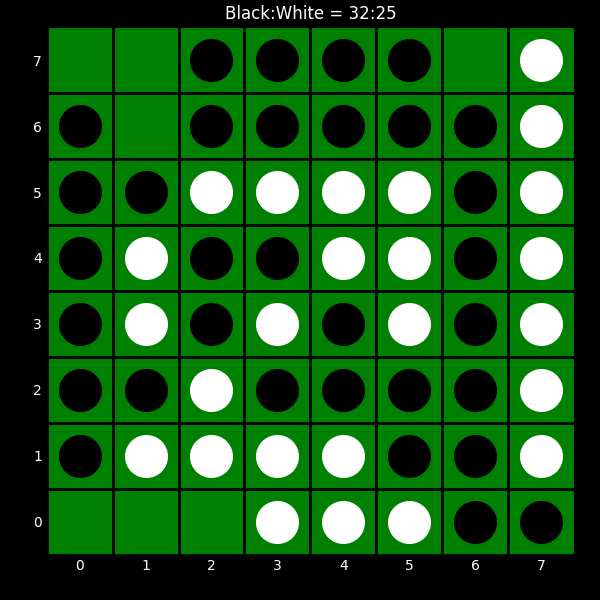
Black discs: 32
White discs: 25